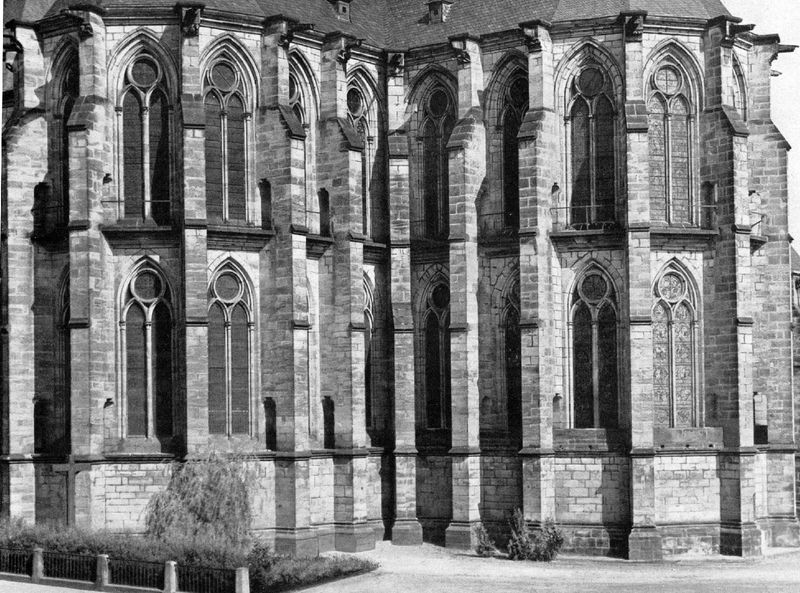
Titel: Elisabethkirche in Marburg
Standort: Marburg, Elisabethkirche (EU - D - H)
Schlagwörter: baum, fenster, frankreich, glas, grau, pfeiler, schwarz, säule, säulen, weiss, dach, gras, zaun, architektur, stein, steine, weide, kirche, gotik, dachziegel, garten, ecke, ansicht, bogen, fassade, mauer, spitz, foto, fotografie, bögen, erker, außen, dom, schwarz weiss, arkaden, kathedrale, aussenansicht, gesims, chartres, glasfenster, glasmalerei, gotisch, reims, spitzbogen, spitzbögen, chor, gothik, wasserspeier, fesnter, maßwerk, lisene, ziegelstein, aussenwand, fasade, strebepfeiler, kirchenfenster, seitenkapelle, st denis, gotische fenster, peiler